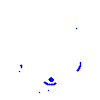
Particle: electron